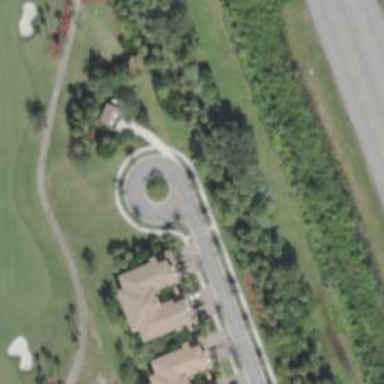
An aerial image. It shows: Turning loop on the road.